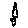
Label: triangle